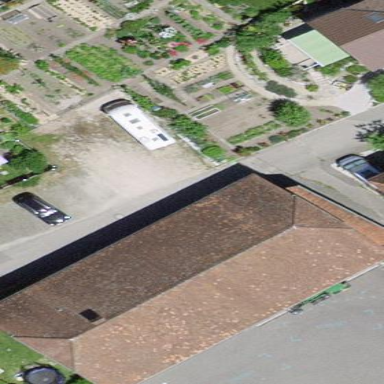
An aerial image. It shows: Farm building.